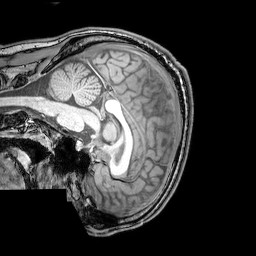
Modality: T1w
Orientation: sagittal
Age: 24
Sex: male
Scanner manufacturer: philips
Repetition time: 0.008203 s
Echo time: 0.00378 s